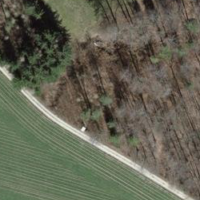
EUNIS habitat code: 41
Species observed at this site:
Pholidoptera griseoaptera
Chorthippus brunneus
Gomphocerippus rufus